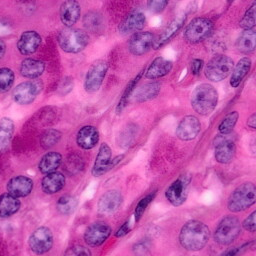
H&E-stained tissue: Pancreatic